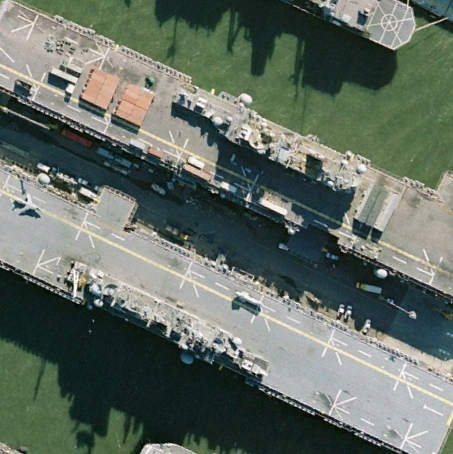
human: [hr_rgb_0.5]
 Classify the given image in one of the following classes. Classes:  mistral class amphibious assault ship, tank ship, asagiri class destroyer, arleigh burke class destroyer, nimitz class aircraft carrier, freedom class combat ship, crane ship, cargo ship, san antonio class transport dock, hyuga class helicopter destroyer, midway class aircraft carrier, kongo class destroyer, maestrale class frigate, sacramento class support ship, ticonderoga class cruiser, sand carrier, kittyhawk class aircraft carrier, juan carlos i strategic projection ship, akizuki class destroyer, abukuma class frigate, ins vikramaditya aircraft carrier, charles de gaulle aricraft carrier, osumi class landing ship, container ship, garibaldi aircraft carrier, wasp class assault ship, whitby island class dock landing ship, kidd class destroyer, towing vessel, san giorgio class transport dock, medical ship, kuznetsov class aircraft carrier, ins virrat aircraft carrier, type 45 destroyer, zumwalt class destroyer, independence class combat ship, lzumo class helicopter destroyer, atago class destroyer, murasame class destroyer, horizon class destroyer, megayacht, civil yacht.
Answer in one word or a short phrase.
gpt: Wasp class assault ship